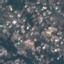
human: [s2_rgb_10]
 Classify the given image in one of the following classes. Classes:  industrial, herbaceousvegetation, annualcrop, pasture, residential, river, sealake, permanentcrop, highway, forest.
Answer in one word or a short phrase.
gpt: Residential